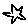
Label: star